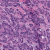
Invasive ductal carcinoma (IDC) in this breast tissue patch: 1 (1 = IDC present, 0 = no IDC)